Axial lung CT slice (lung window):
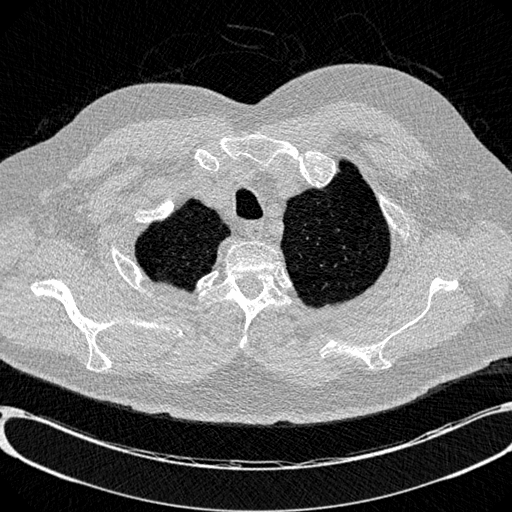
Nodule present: no